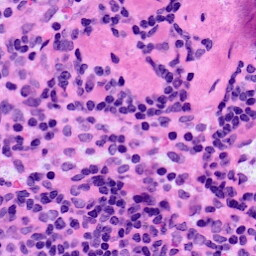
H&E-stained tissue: LymphNode